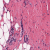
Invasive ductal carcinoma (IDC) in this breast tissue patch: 0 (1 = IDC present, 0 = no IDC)